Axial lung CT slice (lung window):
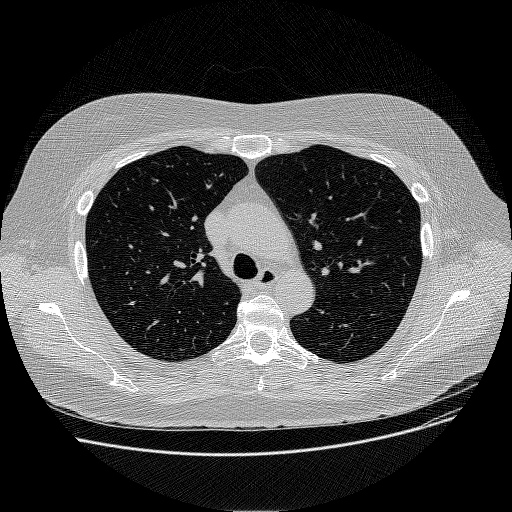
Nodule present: no